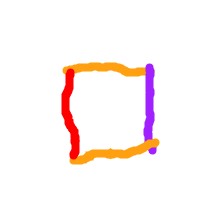
Shape: square